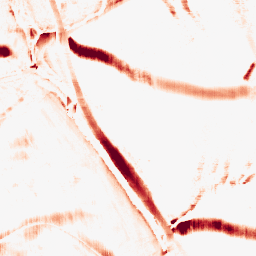
Category: morphological
Decomposition family: morphological_rect
Decomposition parameters: operation: opening
width: 10
height: 20
Upsampling method: cubic_catmull_rom
Upsampling parameters: scale: 8
Upsampling scale: 8